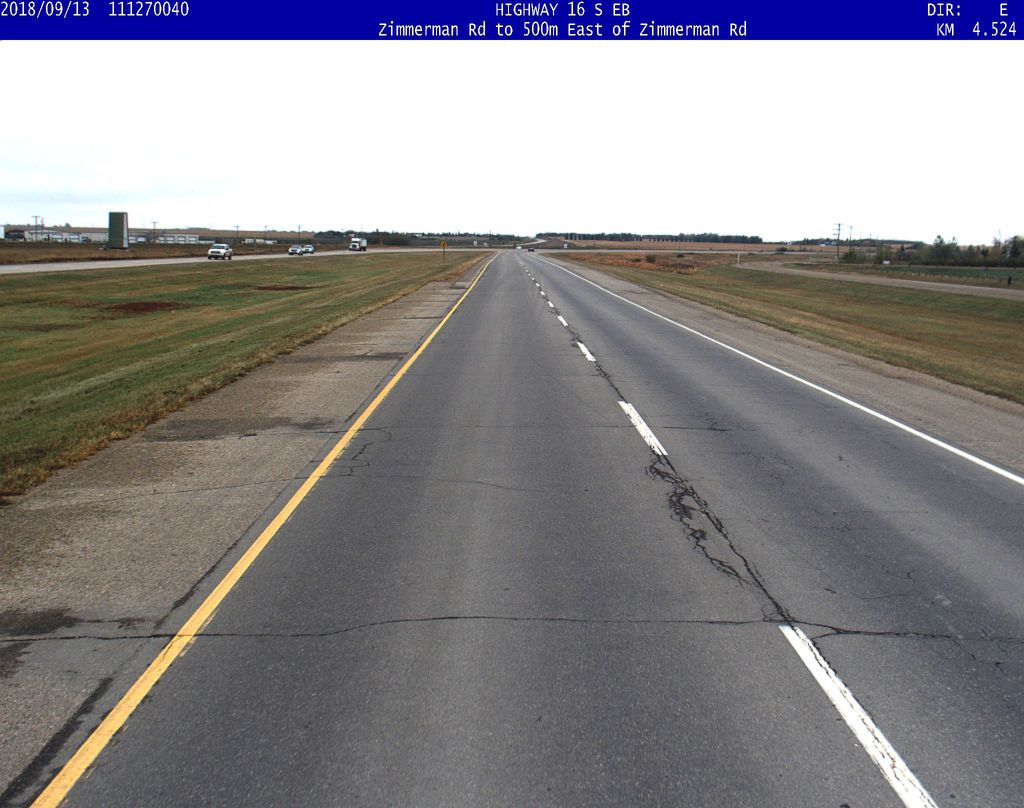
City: saskatoon